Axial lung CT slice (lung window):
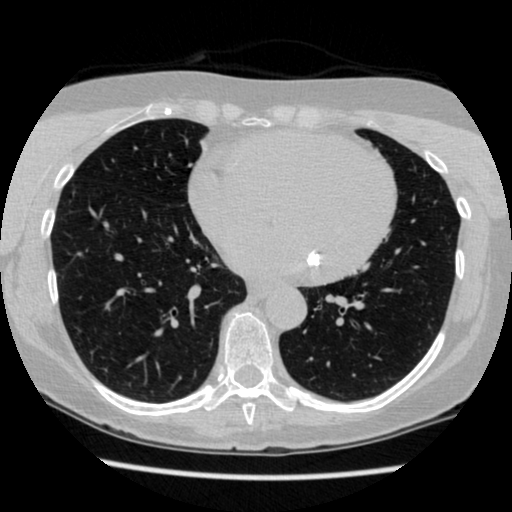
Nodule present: no